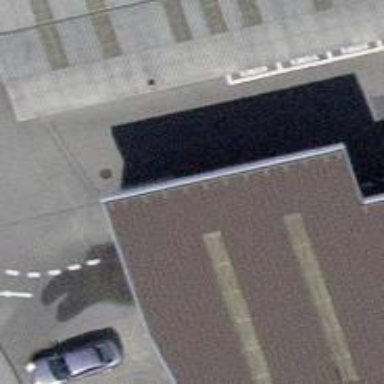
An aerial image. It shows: Car wash facility.